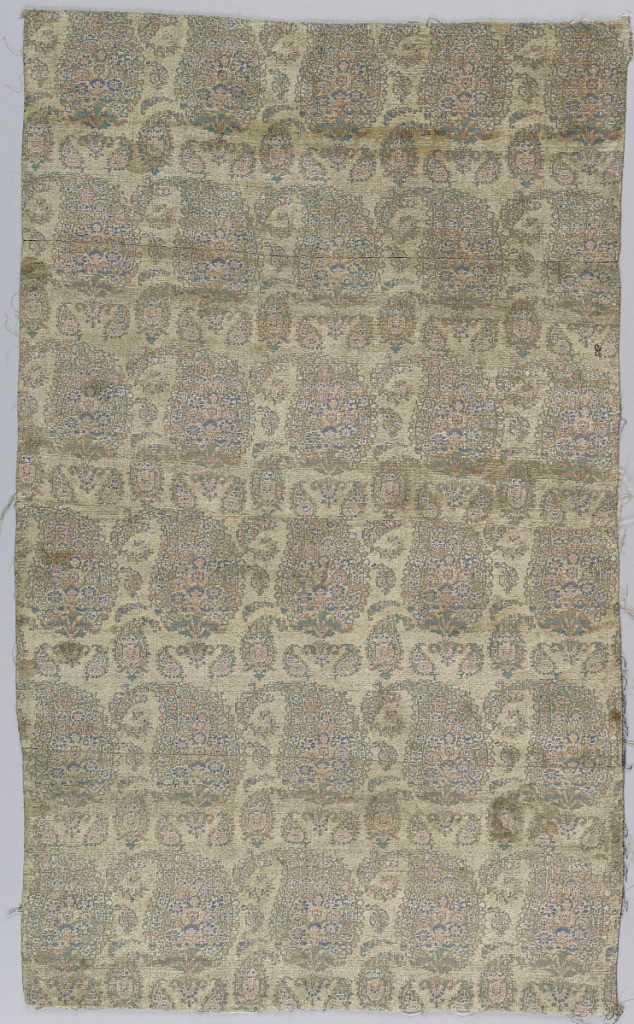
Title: Textile
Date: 18th century
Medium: silk, metallic thread Technique: supplementary weft patterned 3/1 plain weave
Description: Fragment with a repeating design of palmettes on a gold-colored ground. Palmettes in salmon pink, blue, green, and white. Traces of metallic thread.